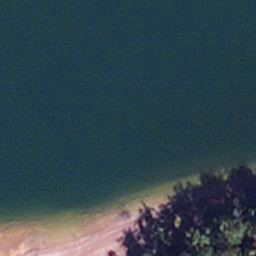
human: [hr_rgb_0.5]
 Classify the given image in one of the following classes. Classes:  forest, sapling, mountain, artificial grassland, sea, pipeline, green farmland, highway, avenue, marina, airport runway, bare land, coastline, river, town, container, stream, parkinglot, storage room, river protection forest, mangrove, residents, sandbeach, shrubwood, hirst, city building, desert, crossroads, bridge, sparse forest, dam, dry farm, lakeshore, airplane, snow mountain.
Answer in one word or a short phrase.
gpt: lakeshore